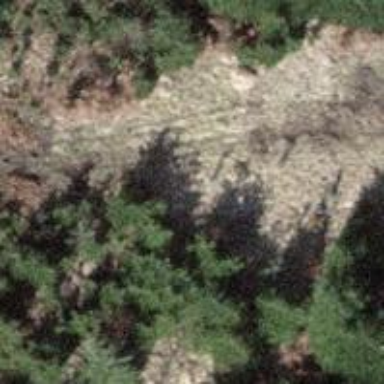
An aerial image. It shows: Unpaved track road.